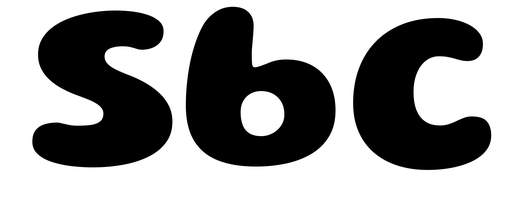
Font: Gluten_Bold